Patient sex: M
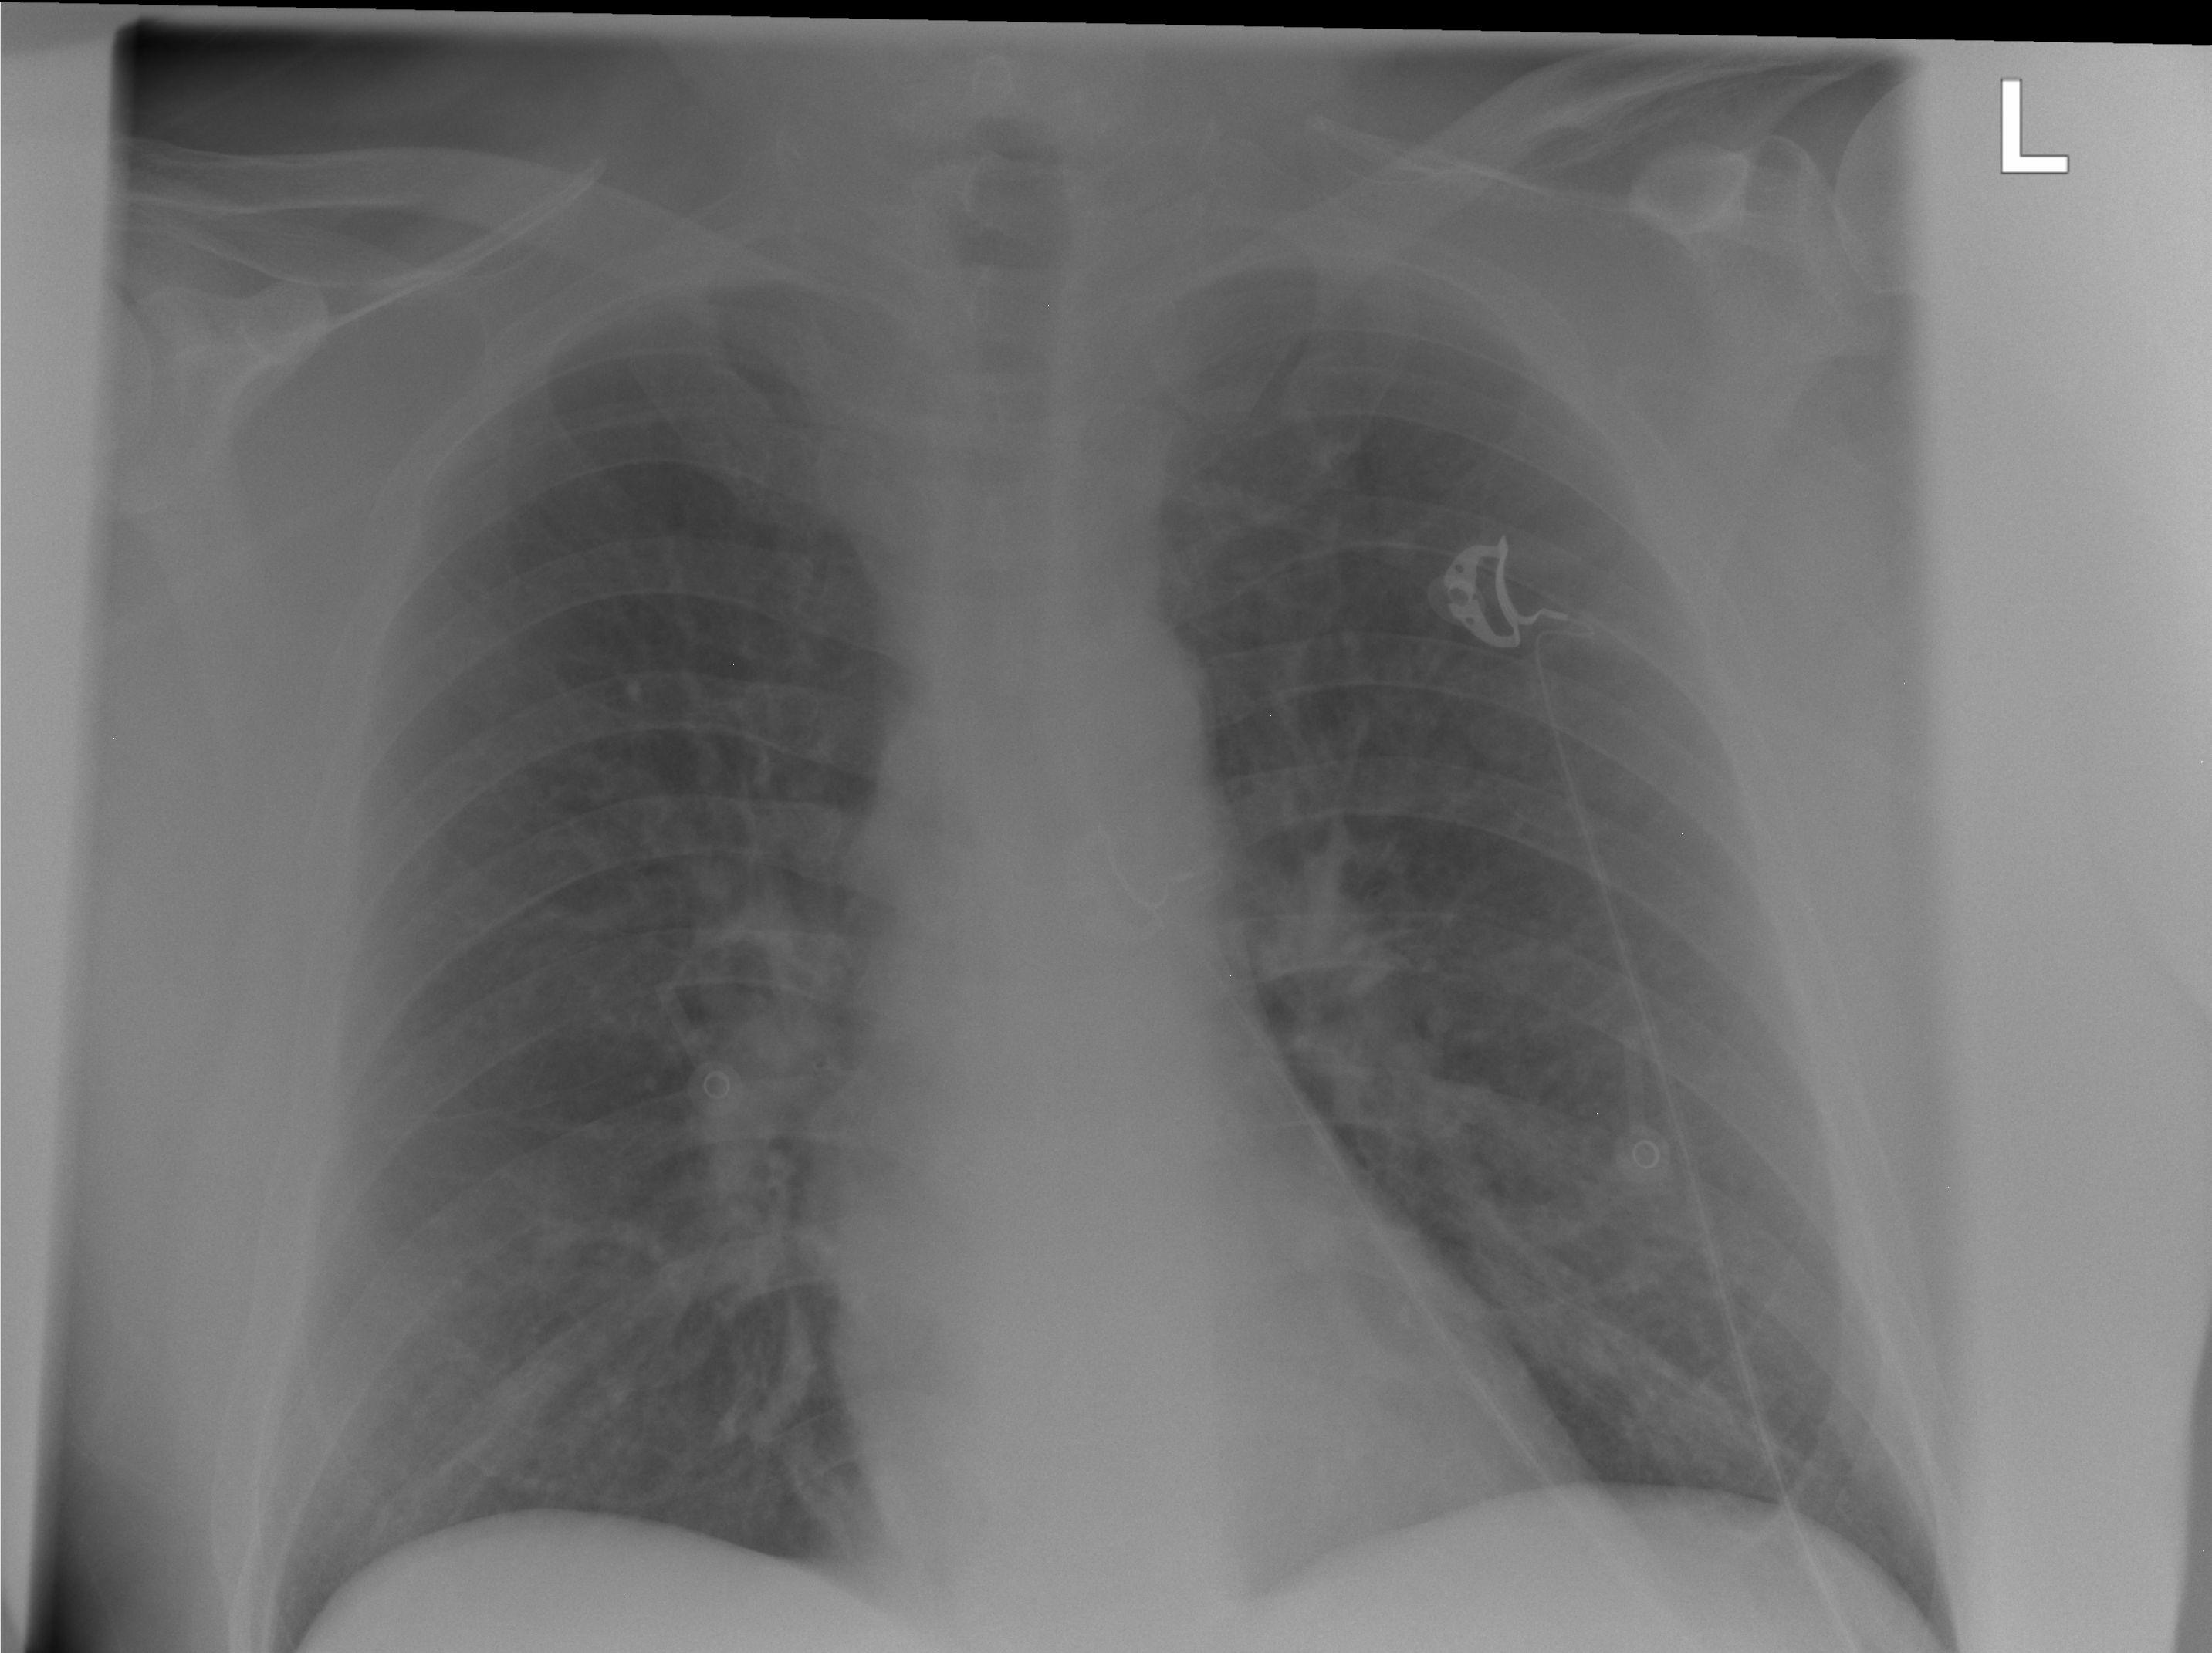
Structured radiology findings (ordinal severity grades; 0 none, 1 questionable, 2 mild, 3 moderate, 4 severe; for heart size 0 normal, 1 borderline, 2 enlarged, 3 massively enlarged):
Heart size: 1
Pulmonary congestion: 2
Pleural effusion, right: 0
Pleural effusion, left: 0
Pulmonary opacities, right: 0
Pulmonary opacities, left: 0
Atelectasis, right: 0
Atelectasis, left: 0